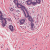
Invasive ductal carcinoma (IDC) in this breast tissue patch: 0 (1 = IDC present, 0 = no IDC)